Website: apple
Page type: address-validator
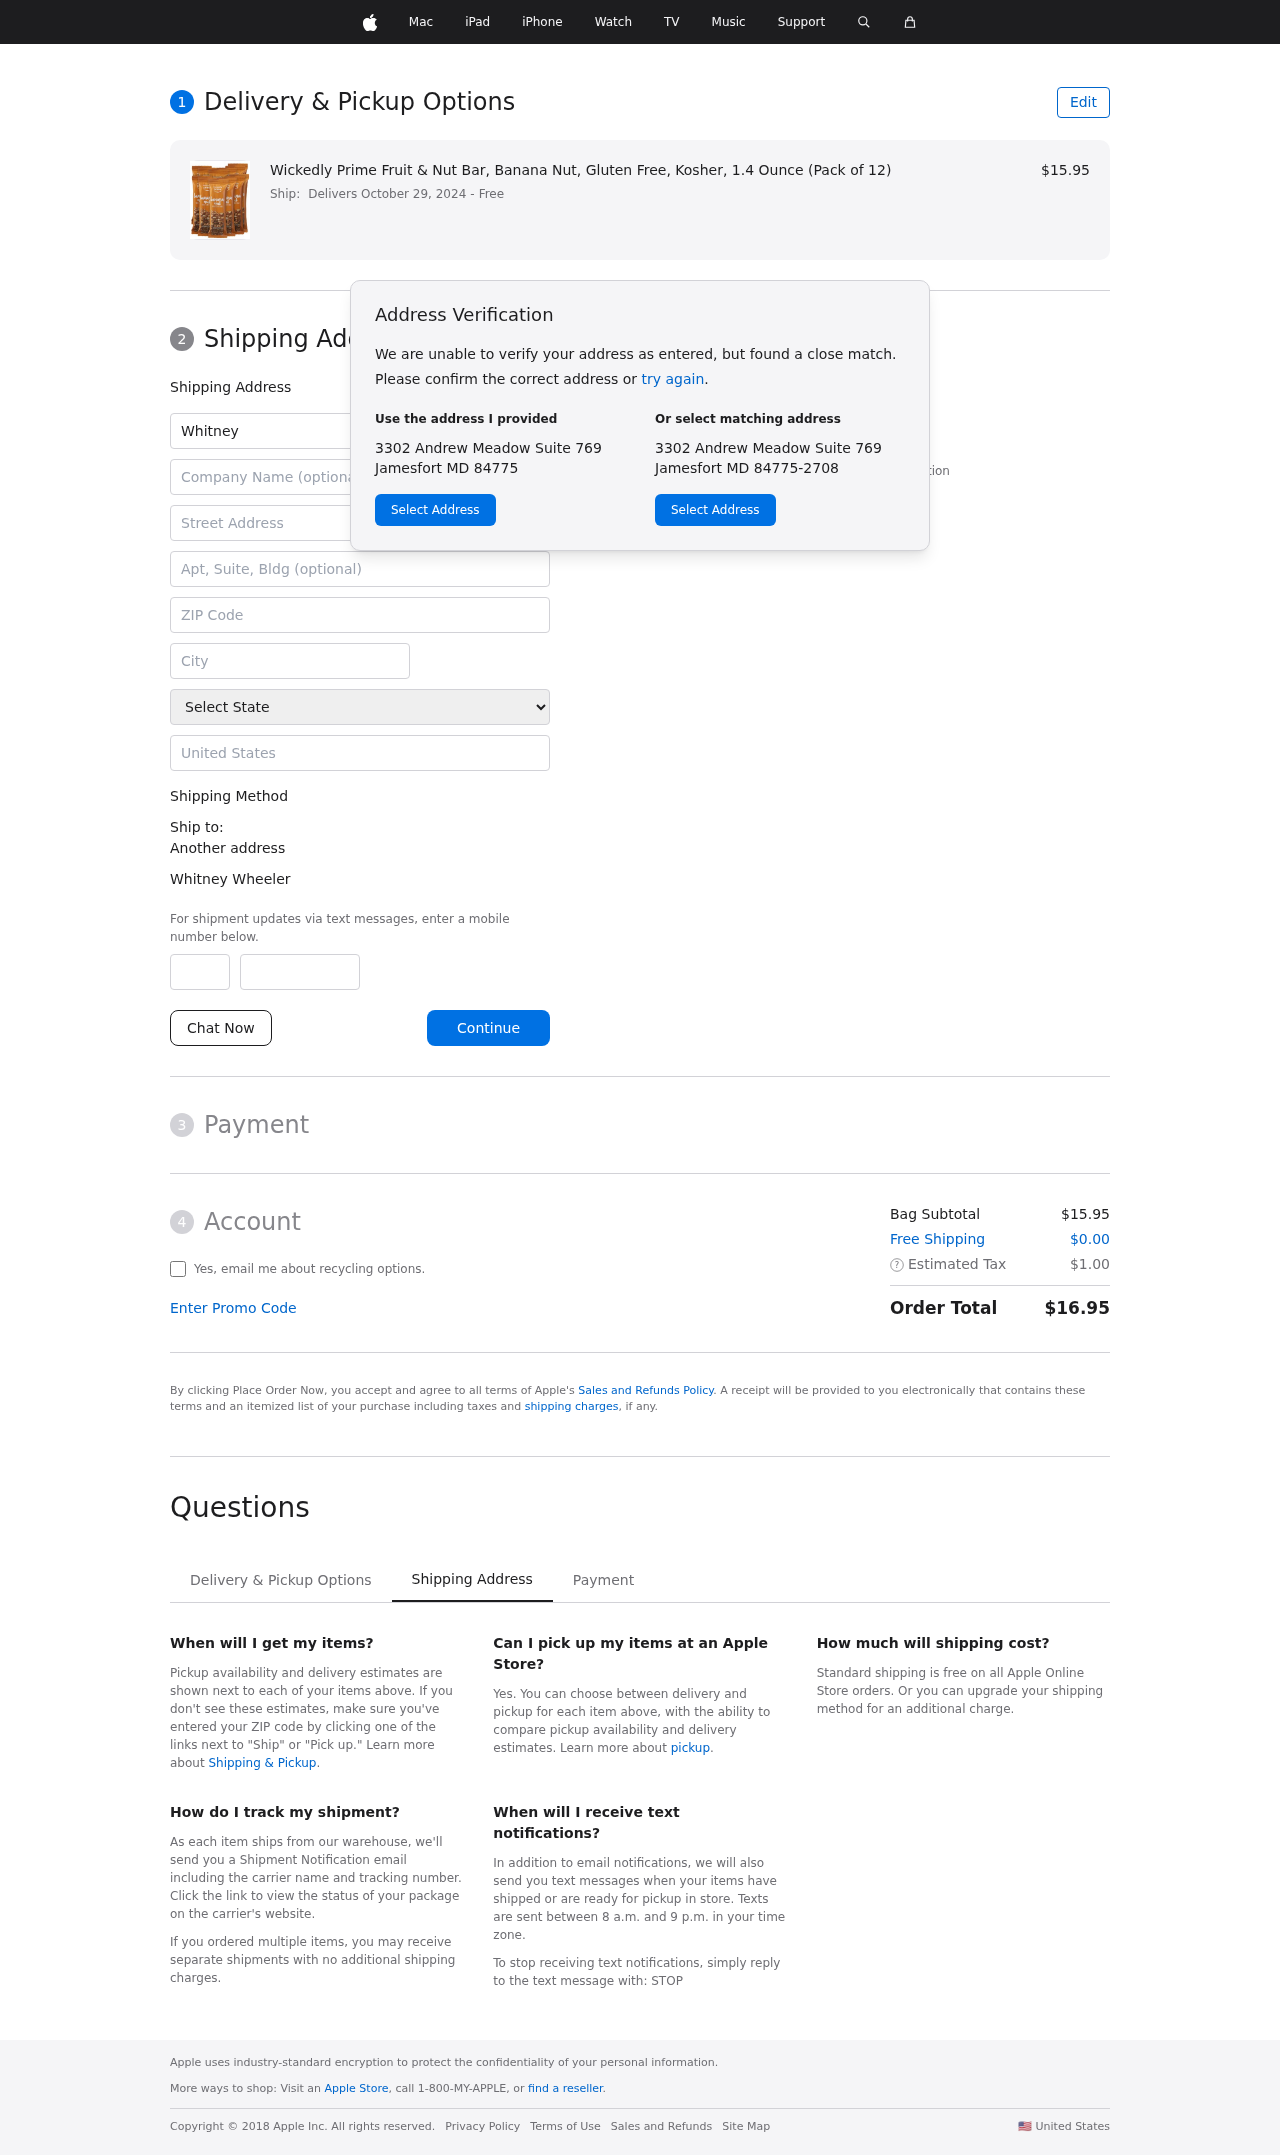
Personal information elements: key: PII_CITY
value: Jamesfort
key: PII_COUNTRY
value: United States
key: PII_FIRSTNAME
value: Whitney
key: PII_FULLNAME
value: Whitney Wheeler
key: PII_LASTNAME
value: Wheeler
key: PII_PHONE_AREA
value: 350
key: PII_PHONE_SUFFIX
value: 8449
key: PII_POSTCODE
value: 84775
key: PII_STATE
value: Maryland
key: PII_STREET
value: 3302 Andrew Meadow Suite 769
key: PII_CITY_STATE_ZIP
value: Jamesfort MD 84775
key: PII_STATE_ABBR
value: MD
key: PII_POSTCODE_FULL
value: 84775
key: PII_POSTCODE_NUMERIC
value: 84775
Product elements: key: PRODUCT1_NAME
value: Wickedly Prime Fruit & Nut Bar, Banana Nut, Gluten Free, Kosher, 1.4 Ounce (Pack of 12)
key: PRODUCT1_PRICE
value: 15.95
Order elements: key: ORDER_DELIVERY_DATE
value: Delivers October 29, 2024
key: ORDER_SUBTOTAL
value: $15.95
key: ORDER_SHIPPING_COST
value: $0.00
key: ORDER_TAX
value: $1.00
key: ORDER_TOTAL
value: $16.95